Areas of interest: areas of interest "Commercial service"
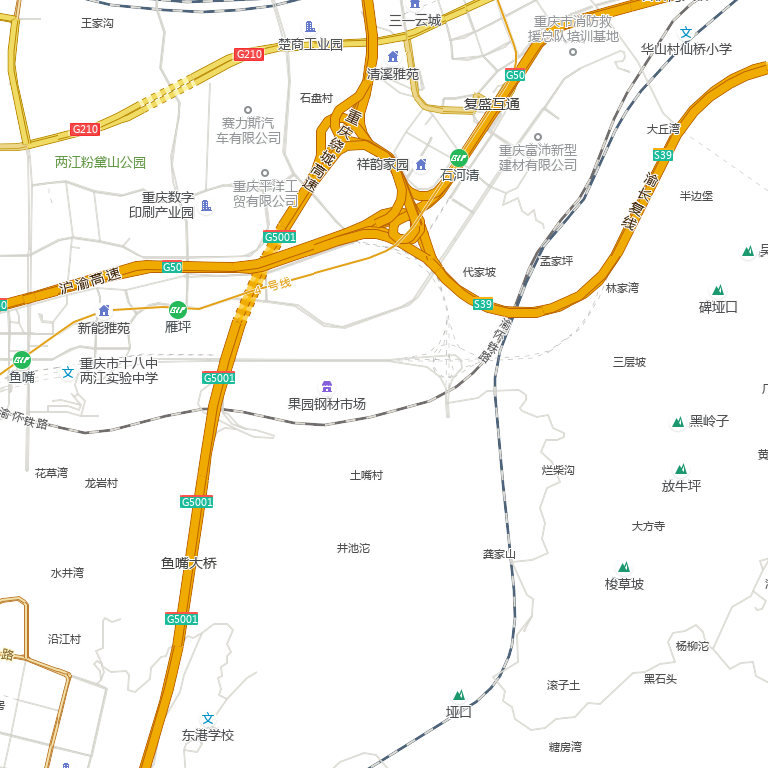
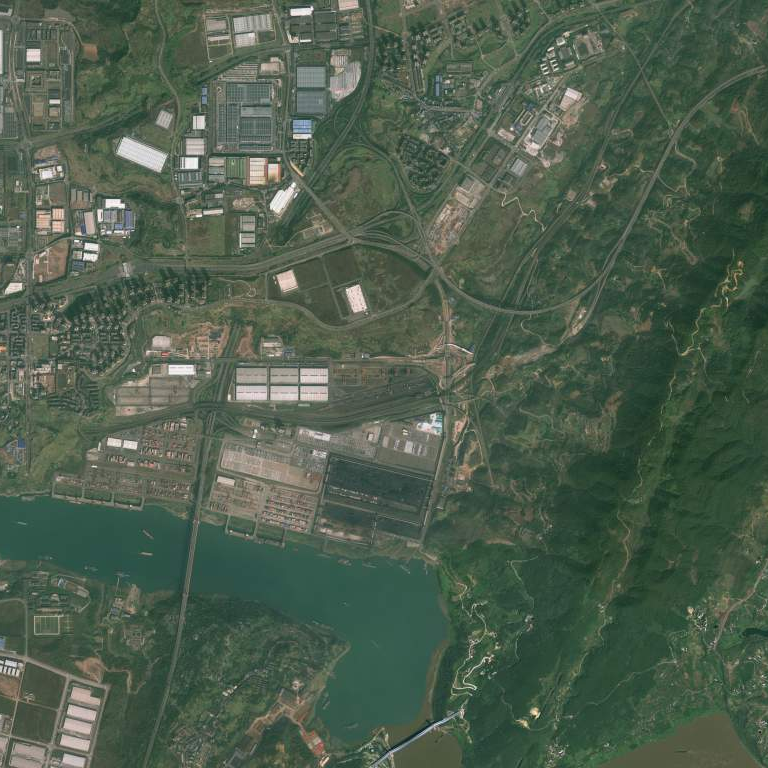